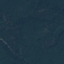
Label: Forest